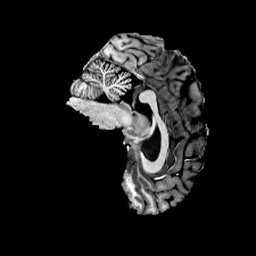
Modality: T1w
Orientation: sagittal
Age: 31
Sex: male
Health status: healthy
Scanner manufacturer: siemens
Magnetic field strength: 6.98 T
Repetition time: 6 s
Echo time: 0.00302 s